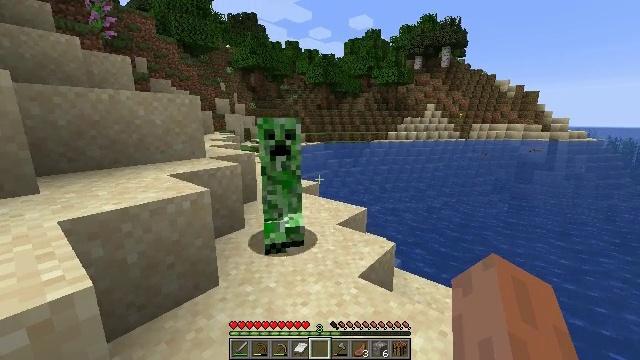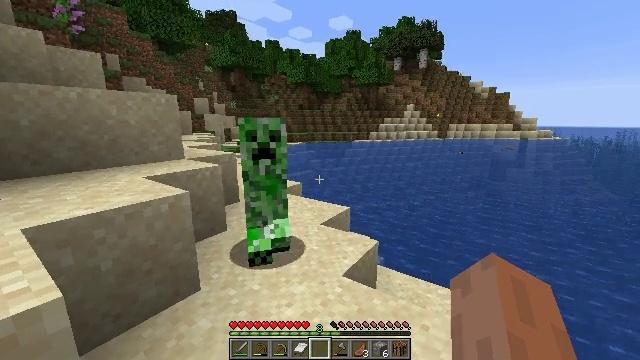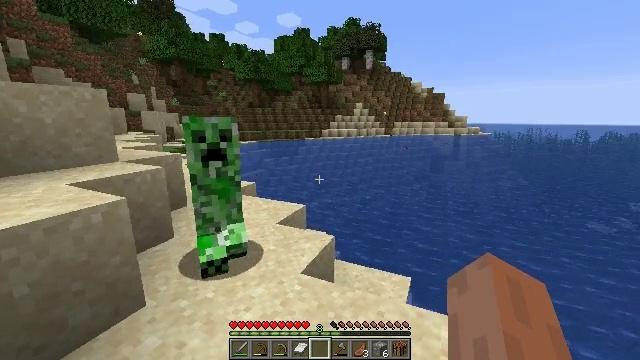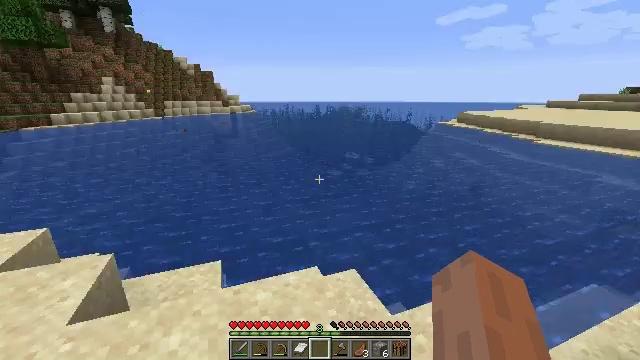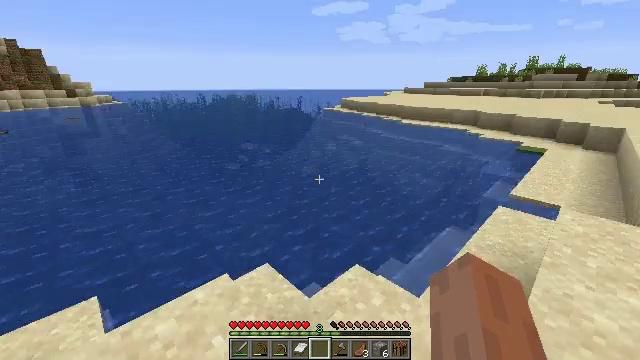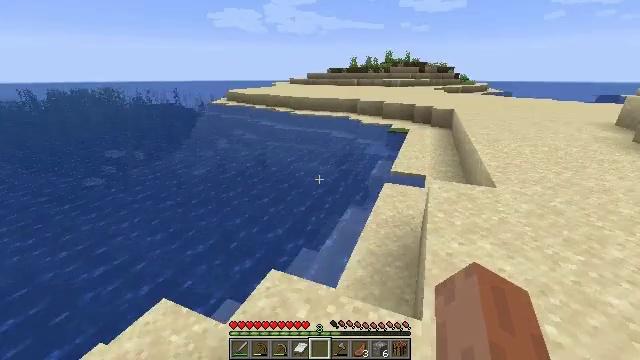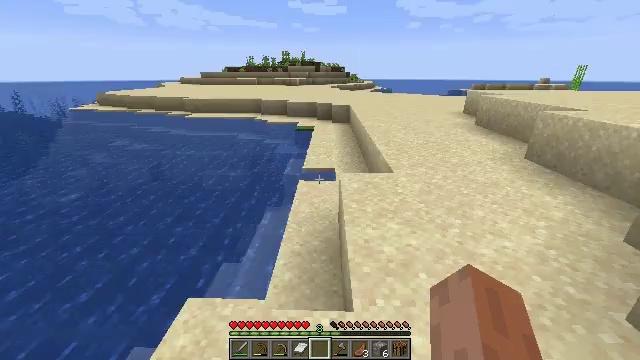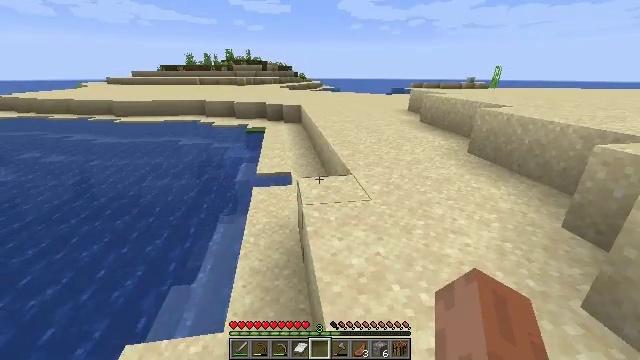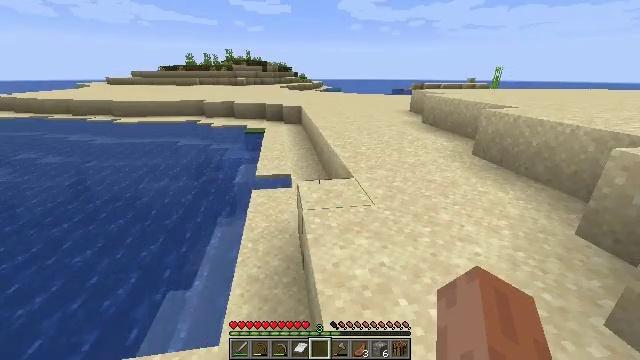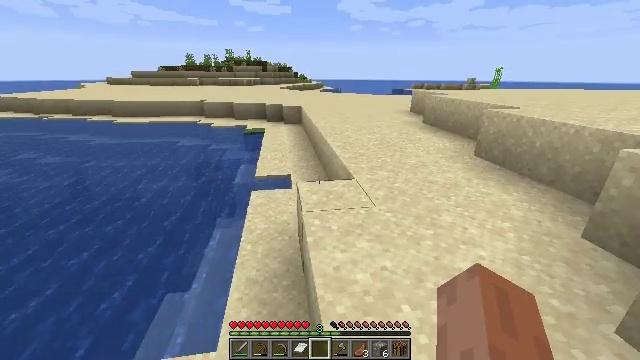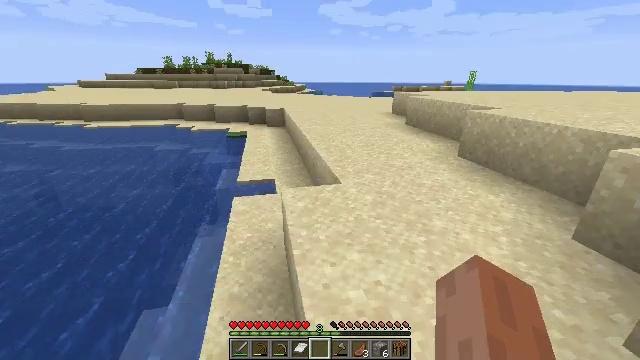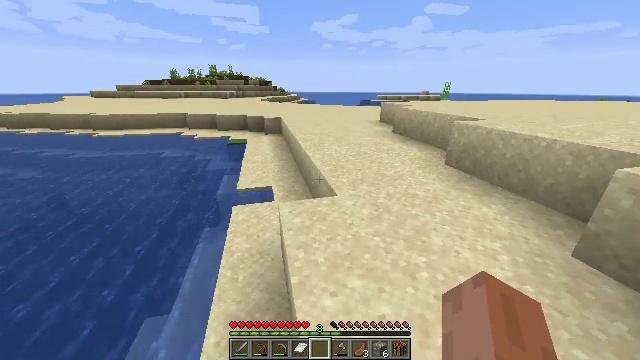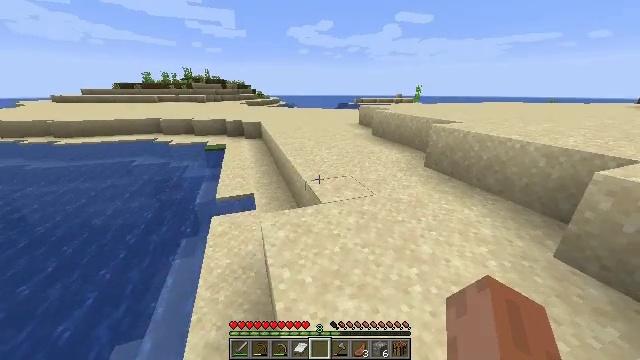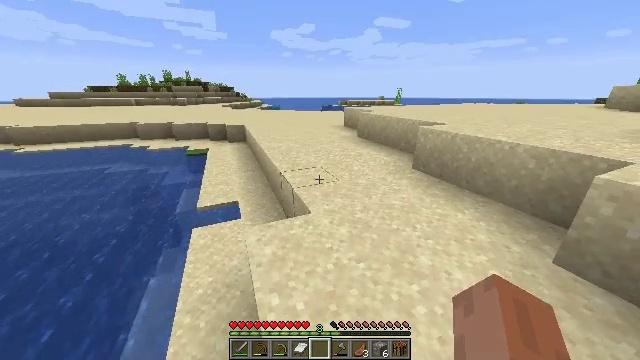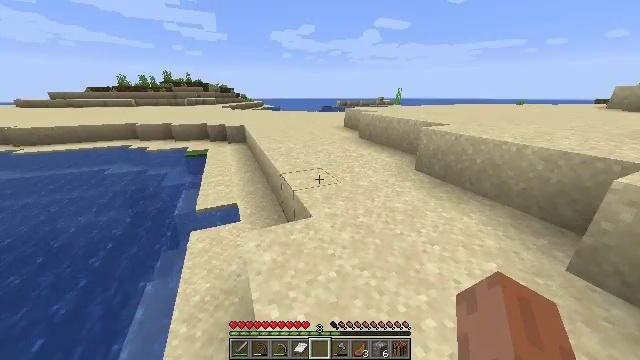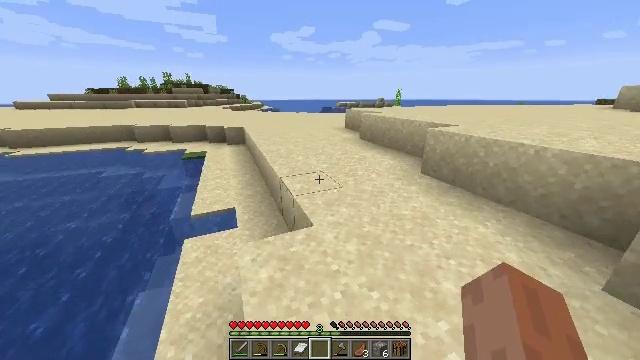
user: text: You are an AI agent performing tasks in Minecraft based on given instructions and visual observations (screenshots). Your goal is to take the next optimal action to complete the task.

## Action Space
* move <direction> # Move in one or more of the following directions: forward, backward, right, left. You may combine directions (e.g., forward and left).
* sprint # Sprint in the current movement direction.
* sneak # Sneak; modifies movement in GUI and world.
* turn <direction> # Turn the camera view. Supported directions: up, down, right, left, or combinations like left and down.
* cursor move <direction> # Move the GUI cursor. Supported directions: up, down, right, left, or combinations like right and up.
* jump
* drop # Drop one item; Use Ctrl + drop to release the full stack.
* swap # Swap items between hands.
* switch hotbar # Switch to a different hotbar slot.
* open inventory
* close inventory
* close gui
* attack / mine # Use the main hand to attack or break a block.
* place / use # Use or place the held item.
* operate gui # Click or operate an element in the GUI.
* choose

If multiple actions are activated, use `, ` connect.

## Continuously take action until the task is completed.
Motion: motion action
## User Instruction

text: Break the sugar cane.
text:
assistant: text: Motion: turn right
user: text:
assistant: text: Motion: turn right
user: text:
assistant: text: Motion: move forward, turn right and down
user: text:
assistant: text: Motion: move forward, turn right and down
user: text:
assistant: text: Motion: move forward, turn right and down
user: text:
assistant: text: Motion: move forward, turn right
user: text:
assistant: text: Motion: move forward, turn right
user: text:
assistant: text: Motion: move forward
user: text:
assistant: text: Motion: move forward, sprint
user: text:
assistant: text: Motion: move forward, sprint, turn right
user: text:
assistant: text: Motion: move forward, sprint, turn right
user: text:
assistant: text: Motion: move forward, sprint, turn right
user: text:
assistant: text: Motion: move forward, sprint, turn right
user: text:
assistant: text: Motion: move forward, sprint
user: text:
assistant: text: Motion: move forward, sprint
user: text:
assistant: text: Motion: move forward, sprint
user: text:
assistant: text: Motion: move forward, sprint
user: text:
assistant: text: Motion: move forward, sprint
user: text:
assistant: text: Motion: move forward, sprint
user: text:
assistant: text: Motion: move forward, sprint, jump
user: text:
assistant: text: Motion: move forward, sprint, jump
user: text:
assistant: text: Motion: move forward, sprint, jump
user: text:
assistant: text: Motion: move forward, sprint, jump
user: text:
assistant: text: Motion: move forward, sprint, jump
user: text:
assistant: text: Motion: move forward, sprint, jump
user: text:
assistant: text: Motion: move forward, sprint, jump
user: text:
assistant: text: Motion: move forward, sprint, jump
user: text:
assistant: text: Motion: move forward, sprint, jump
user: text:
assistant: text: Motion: move forward, sprint, jump
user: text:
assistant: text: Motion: move forward, sprint, jump